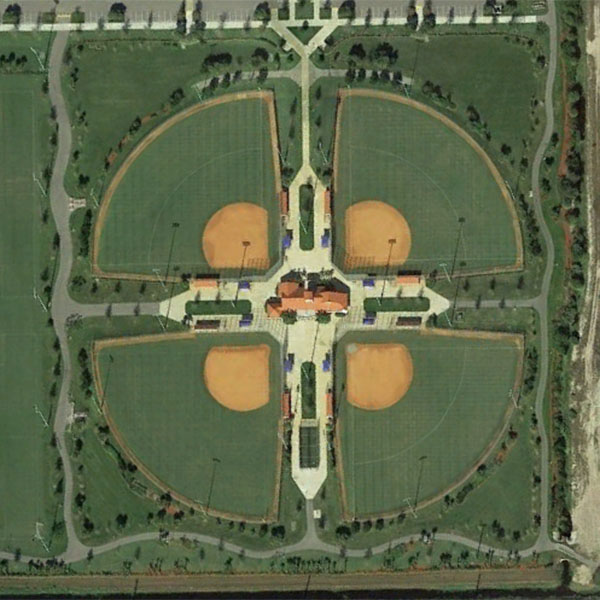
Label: BaseballField